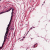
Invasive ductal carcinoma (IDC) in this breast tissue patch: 0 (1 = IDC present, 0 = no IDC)